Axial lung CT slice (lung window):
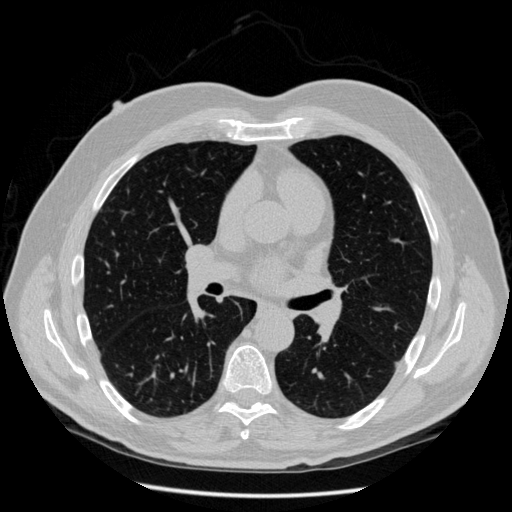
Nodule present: no